Aerial crown-view tile of a tropical tree (Barro Colorado Island, Panama), acquired 20241216:
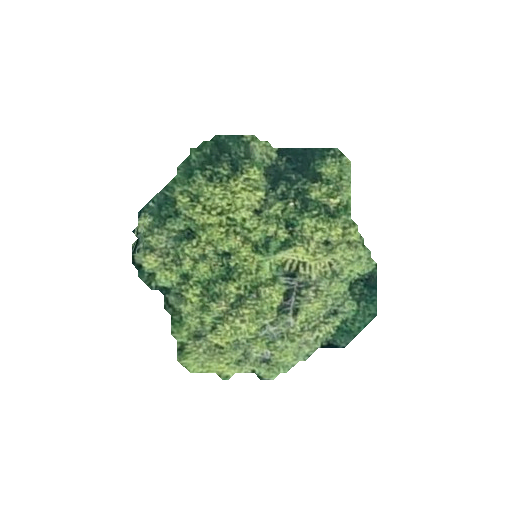
Species: Guatteria lucens
GBIF accepted scientific name: Guatteria lucens
Crown area: 64.218 m²